Question: when I change the background of UISearchBar in iOS 7 via interface builder or even in code, and enter in search mode, scopeBar wont be visible and instead its frame will be black?
why that happens?
could someone explains or provide a solution?
here is a shot:

I searched but couldn't find any solution
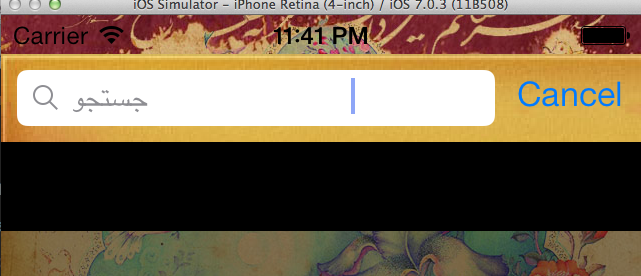
Answer: what I did was using an image which was wide enough to fill seacrh bar background and scopeBar background.
thats all.
first you need to create a subclass of UISearchBar and use this class as your seachBar custom class.
then in '- (id) initWithCoder:(NSCoder *)aDecoder' add this call
'''
[self setBackgroundColor:[UIColor colorWithPatternImage:[UIImage imageNamed:@"searchBarBg"]]];
'''